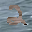
Label: 2